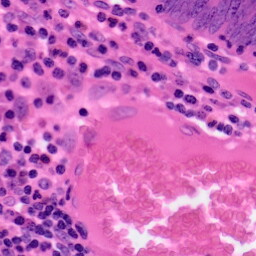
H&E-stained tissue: Colon